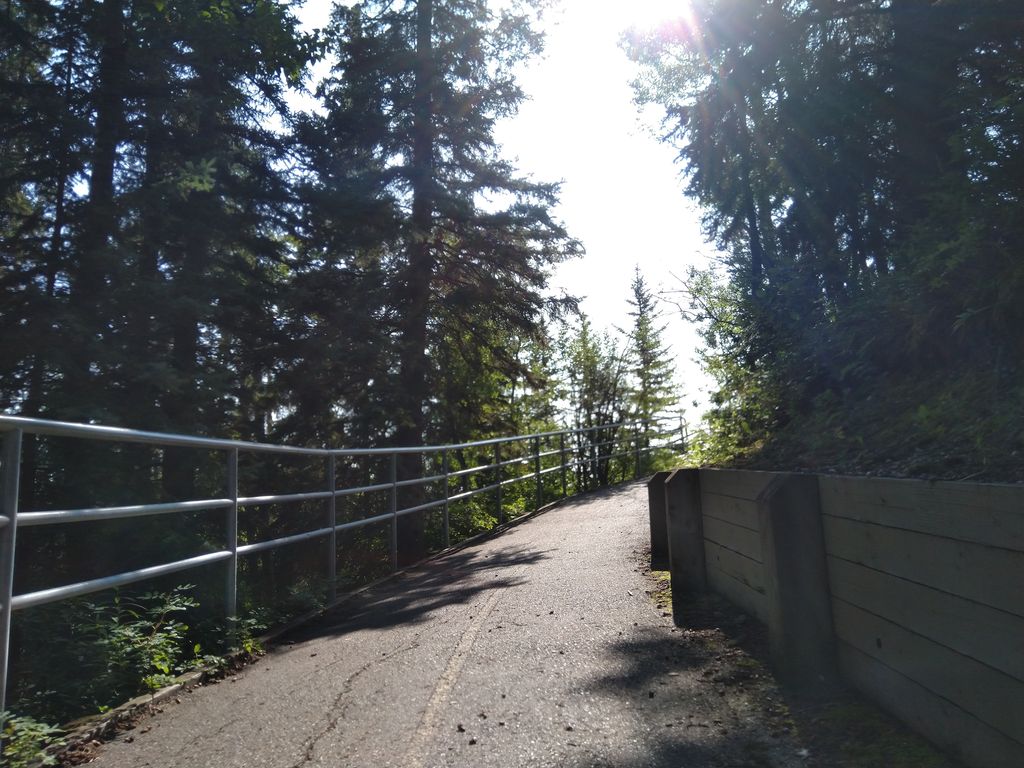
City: calgary